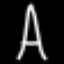
Label: The Eiffel Tower